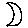
Label: moon